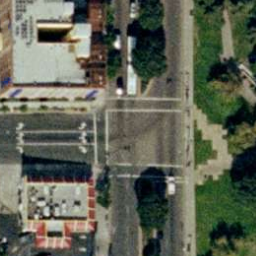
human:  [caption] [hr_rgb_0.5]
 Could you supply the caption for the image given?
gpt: This is a T-junction .

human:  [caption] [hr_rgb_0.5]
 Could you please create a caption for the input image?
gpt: An intersection with some houses and plants at the corners .

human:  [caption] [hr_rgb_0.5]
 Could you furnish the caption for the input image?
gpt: An intersection with some houses and plants at the corners .

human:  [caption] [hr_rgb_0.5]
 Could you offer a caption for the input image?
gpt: An intersection with some cars on the road .

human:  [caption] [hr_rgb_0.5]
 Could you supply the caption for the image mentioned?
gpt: Two roads vertical to each other constitute a T-junction .